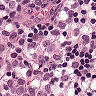
Metastatic tissue present: yes